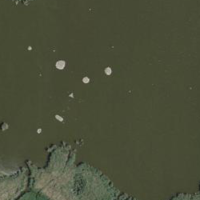
EUNIS habitat code: 14
Species observed at this site:
Alcedo atthis
Microcarbo pygmaeus
Sylvia borin
Limosa lapponica
Limosa limosa
Aegithalos caudatus
Sylvia atricapilla
Larus cachinnans
Spinus spinus
Poecile palustris
Cecropis daurica
Larus michahellis
Ardea alba
Erithacus rubecula
Tringa glareola
Tringa totanus
Tringa erythropus
Tringa nebularia
Periparus ater
Tringa ochropus
Anas acuta
Himantopus himantopus
Cyanistes caeruleus
Lophophanes cristatus
Calidris ferruginea
Chloris chloris
Larus canus
Calidris melanotos
Passer domesticus
Pandion haliaetus
Remiz pendulinus
Mareca penelope
Passer montanus
Calidris alpina
Calidris canutus
Spatula clypeata
Saxicola rubetra
Mareca strepera
Locustella naevia
Mareca sibilatrix
Milvus migrans
Milvus milvus
Mergus merganser
Locustella luscinioides
Arenaria interpres
Oriolus oriolus
Numenius phaeopus
Calopteryx splendens
Phylloscopus trochilus
Motacilla alba
Numenius arquata
Plegadis falcinellus
Actitis hypoleucos
Oenanthe oenanthe
Anas crecca
Emberiza citrinella
Prunella modularis
Gallinago gallinago
Strix aluco
Chroicocephalus ridibundus
Muscicapa striata
Platalea leucorodia
Phylloscopus collybita
Luscinia megarhynchos
Gallinula chloropus
Gallinago media
Lymnocryptes minimus
Coturnix coturnix
Pyrrhosoma nymphula
Sitta europaea
Falco tinnunculus
Acrocephalus scirpaceus
Ficedula hypoleuca
Bubulcus ibis
Emberiza calandra
Acrocephalus arundinaceus
Acrocephalus schoenobaenus
Anas platyrhynchos
Lanius excubitor
Alopochen aegyptiaca
Aythya ferina
Streptopelia decaocto
Acrocephalus palustris
Ixobrychus minutus
Pluvialis apricaria
Aythya fuligula
Regulus ignicapilla
Lanius collurio
Streptopelia turtur
Carduelis carduelis
Nycticorax nycticorax
Phalacrocorax carbo
Egretta garzetta
Lullula arborea
Ciconia nigra
Ciconia ciconia
Falco columbarius
Corvus corone
Botaurus stellaris
Pernis apivorus
Ardea purpurea
Cygnus olor
Cuculus canorus
Dryocopus martius
Phoenicurus ochruros
Certhia familiaris
Phoenicurus phoenicurus
Corvus corax
Riparia riparia
Sturnus vulgaris
Troglodytes troglodytes
Corvus frugilegus
Aix galericulata
Turdus merula
Circus aeruginosus
Tachymarptis melba
Nuphar lutea
Hirundo rustica
Upupa epops
Circus pygargus
Sterna hirundo
Turdus pilaris
Regulus regulus
Calidris pugnax
Coccothraustes coccothraustes
Delichon urbicum
Certhia brachydactyla
Tachybaptus ruficollis
Tyto alba
Podiceps cristatus
Anthus trivialis
Turdus philomelos
Fulica atra
Pastor roseus
Falco subbuteo
Anthus spinoletta
Dendrocopos major
Cisticola juncidis
Falco peregrinus
Turdus viscivorus
Buteo buteo
Anthus pratensis
Turdus iliacus
Falco vespertinus
Alauda arvensis
Dendrocoptes medius
Pica pica
Garrulus glandarius
Columba livia
Saxicola rubicola
Panurus biarmicus
Picus viridis
Charadrius hiaticula
Motacilla cinerea
Grus grus
Linaria cannabina
Accipiter gentilis
Fringilla coelebs
Tadorna tadorna
Coloeus monedula
Columba palumbus
Chlidonias niger
Chlidonias leucopterus
Dryobates minor
Fringilla montifringilla
Parus major
Columba oenas
Anser anser
Ichthyaetus melanocephalus
Accipiter nisus
Chenonetta jubata
Cyprinus carpio